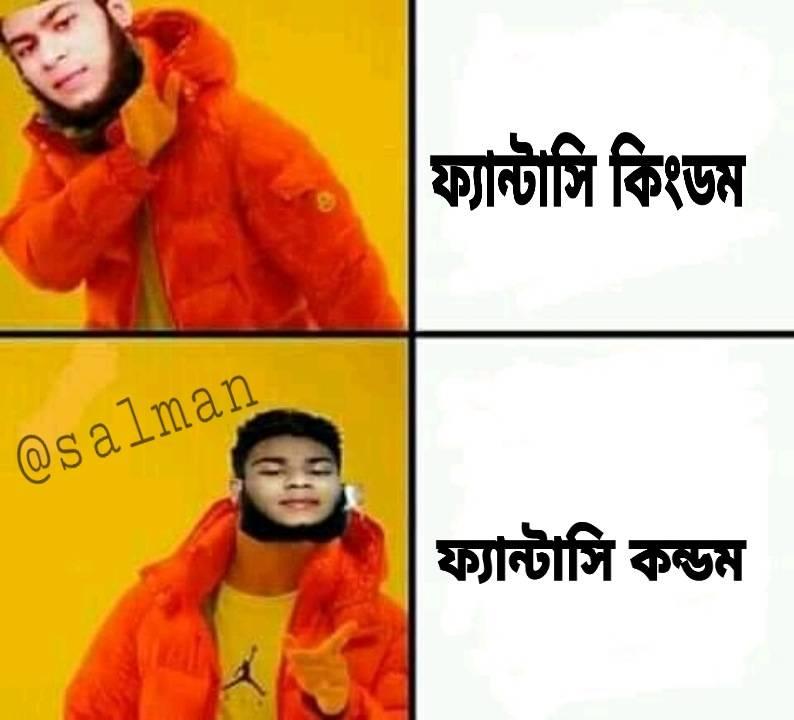
Caption: ফ্যান্টাসি কিংডম     ফ্যান্টাসি কন্ডম
Label: non-hate